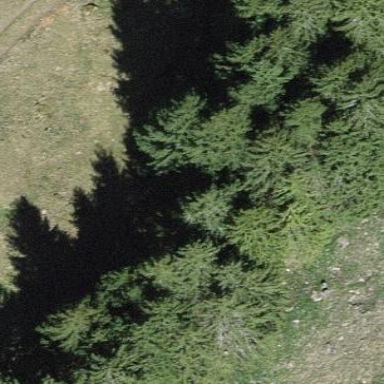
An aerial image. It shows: Forest area.